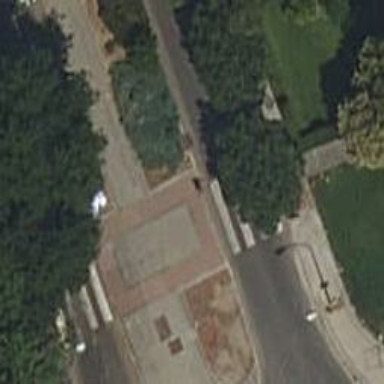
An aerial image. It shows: Sidewalk made of paving stones.